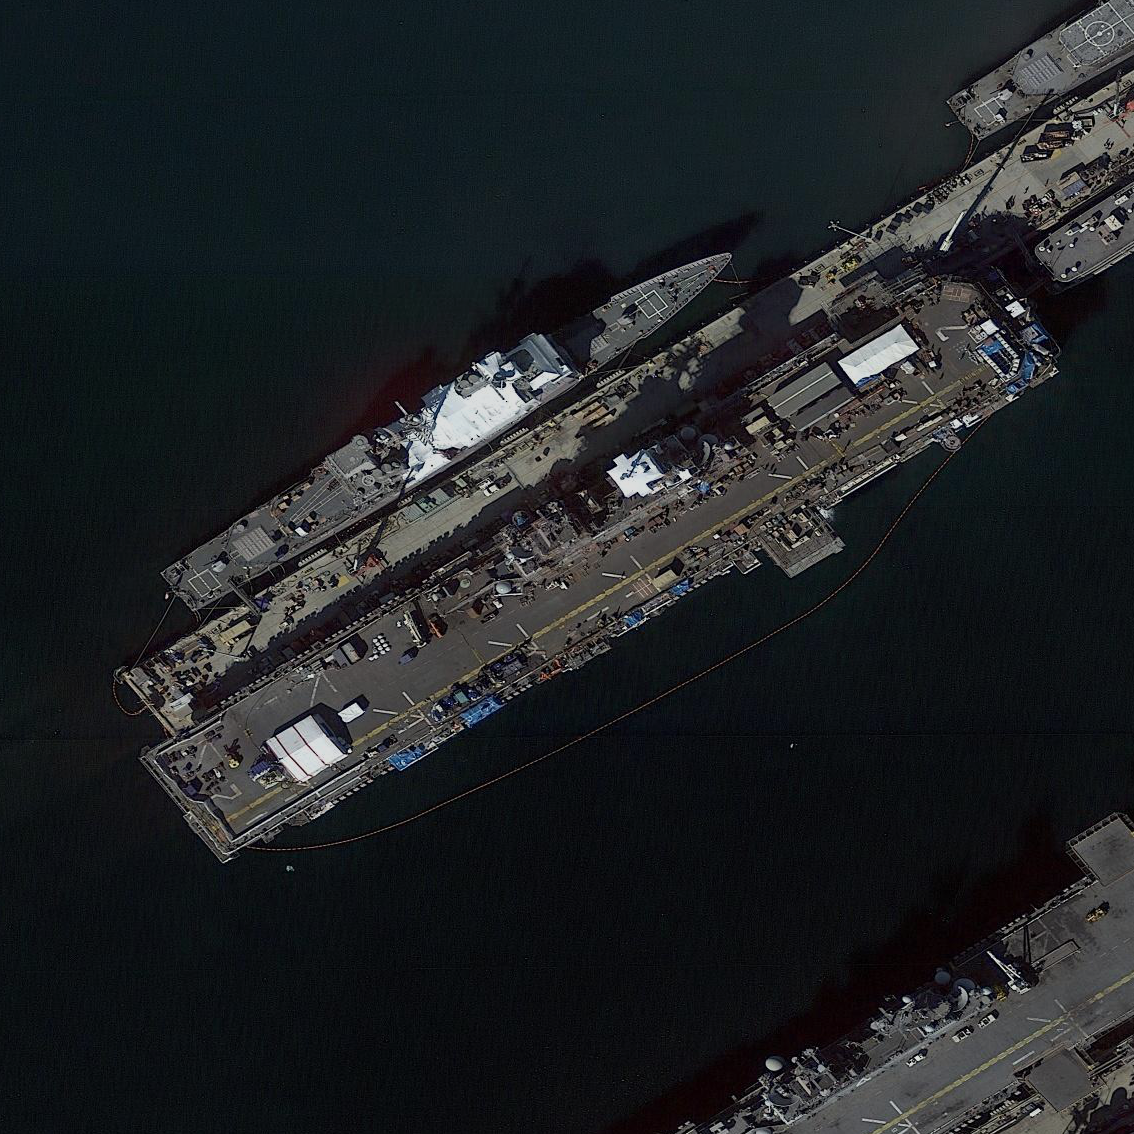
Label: assault